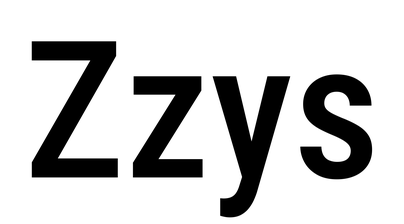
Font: Roboto_Condensed_Medium